Question: This problem is a little weird (as I need to do this way, since I din't find any another good way).
I have three divs inside a "big div".
The main div is called:
'''
<div class="produtos-item">
'''
And inside this div I have three another divs
'''
<div class="item">
'''
So what I need?
Imagine a store (e-commerce). I have 3 products (item).
'''
PRODUCT-1 PRODUCT-2 PRODUCT-3
------------------------------
THIS LINE
PRODUCT-4 PRODUCT-5 PRODUCT-6
'''
I need to insert a line between the divs. BUT if I set the div .item with no height will break the layout. See the screenshot.

As you can see, this black circle was the product. But since there is no fixed height and I can't set this (because the title can be bigger), it will break the layout. If I can "call" the main div (produtos-item), I can fix this thing.
Do you know any solution? :(
JSFiddle: <URL> [edited May, 10]
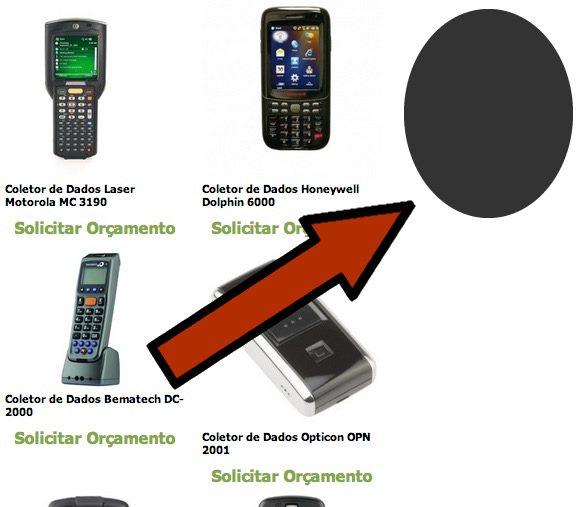
Answer: Try putting 'display:inline-block;' on them ('zoom:1;*display:inline;' for IE6, IE7 compatibility)
Also, a jsFiddle couldn't hurt!
Using @Shebo's example from above:
Not working example: <URL>
Working example: <URL>